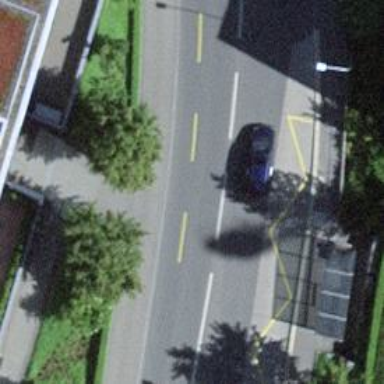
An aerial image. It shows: Bus stop with stop position for public transport.